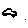
Label: car